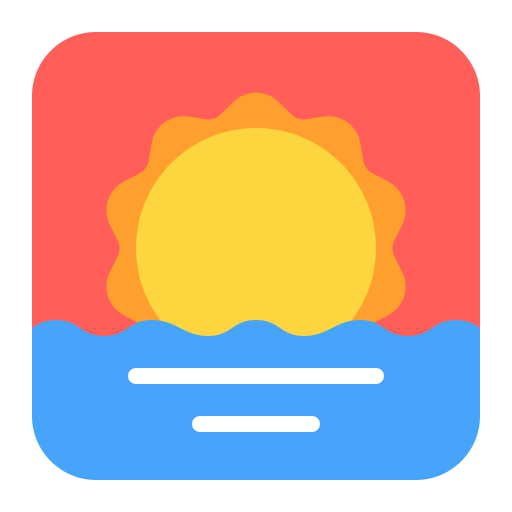
sunrise flat